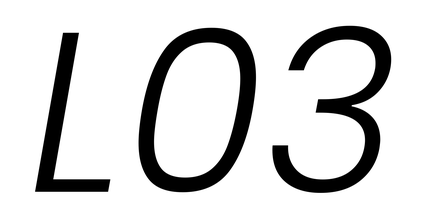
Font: Poppins-LightItalic